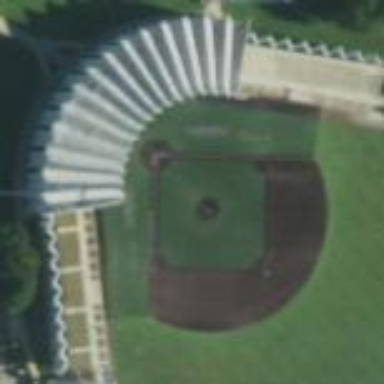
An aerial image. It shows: Grandstand building.